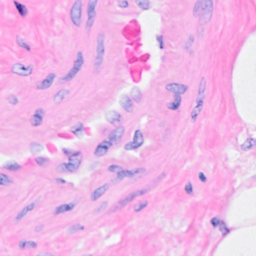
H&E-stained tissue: Breast